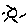
Label: sun